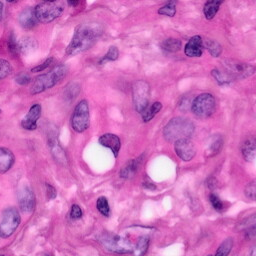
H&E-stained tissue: Pancreatic